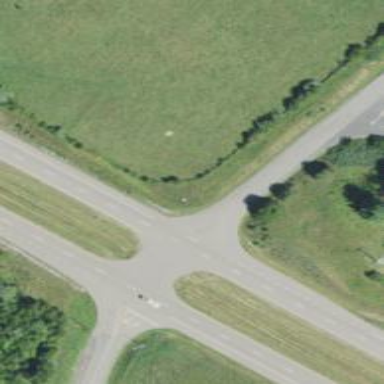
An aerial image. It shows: Stop road.